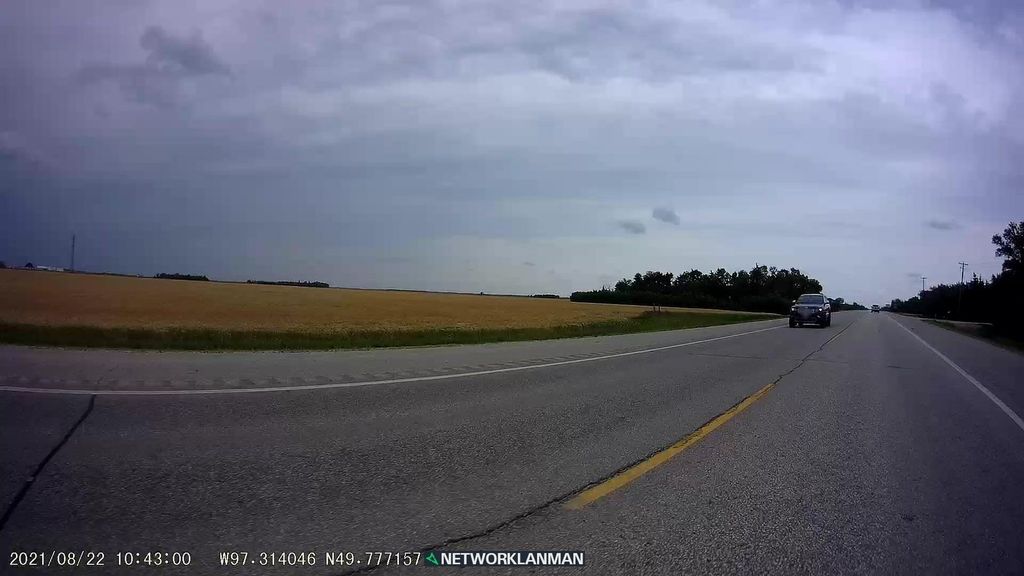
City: winnipeg